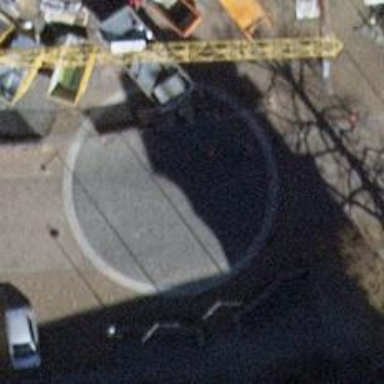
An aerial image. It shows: Mini roundabout on the road.